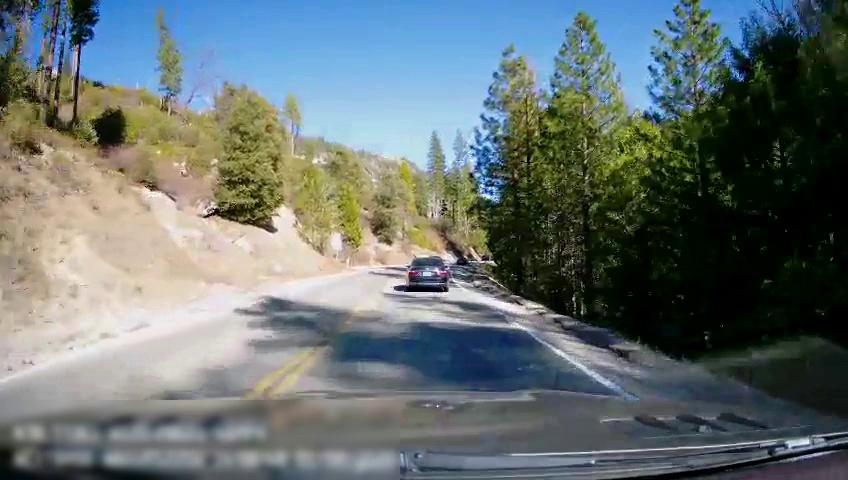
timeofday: Day
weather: Sunny
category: Drivable Space
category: Vehicles | Car
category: Lanes | Opposite Lane
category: Lanes | Opposite Lane
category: Lanes | Current Lane
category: Lanes | Current Lane